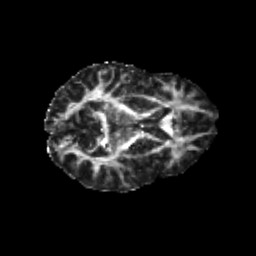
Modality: FA
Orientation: axial
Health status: healthy
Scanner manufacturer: philips
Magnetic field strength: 3 T
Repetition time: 9.75 s
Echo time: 0.092 s